Question: I'm collecting some data from my page, storing the data in an array for multiple uses on the page, and sending a copy of the array via AJAX, storing the data in the database on a PHP page.
One piece of data I'm storing in the array is the output of a TinyMCE WYSIWYG editor, so it contains HTML, but have just found this to be a problem - I'll explain:
After entering one line of text in my WYSIWYG editor and I trigger my AJAX event, this is the JSON string displayed in my console and everything worked okay, the database was sent and stored:
'''
{"id":"229","topic":"","title":"","description":"","content":"<p>fgfgfdg.</p>","keywords":""}
'''
If I write two lines of text, this is the JSON string and was successful:
'''
{"id":"229","topic":"","title":"","description":"","content":"<p>fgfgfdg.</p>
<p>fgfgfdg</p>","keywords":""}
'''
Now, if I write one line of text and press return and not type anything on the second line, I get the following which fails.
'''
{"id":"229","topic":"","title":"","description":"","content":"<p>fgfgfdgdfgdfgdfgdfg.</p>
<p>&nbsp;</p>","keywords":""}
'''
It seems '&nbsp;' broke my JSON output somehow. My PHP can't access the decoded array values, as there is no array. 'print_r(json_decode($json))' returns nothing. Can anybody help?
'''
<meta http-equiv="Content-Type" content="text/html; charset=UTF-8" />
<script>
var post_data = {};
post_data.id = post_id;
post_data.topic = topic;
post_data.title = title;
post_data.description = description;
post_data.content = tinyMCE.activeEditor.getContent();
post_data.keywords = keywords;
post_data = JSON.stringify(post_data);
save_post_request = $.ajax({
url: 'ajax/save-post.php',
type: 'POST',
data: "save_mode="+save_mode+"&post_data="+post_data,
dataType: 'text',
cache: false
});
</script>
'''
'''
header('Content-type: application/json; charset=UTF-8');
$post_data = isset($_POST['post_data']) ? $_POST['post_data'] : null;
$post_data_arr = json_decode($post_data, true);
$post_id = $post_data_arr['id'];
$topic = $post_data_arr['topic'];
// others
$content = $post_data_arr['content'];
if (!$post_data_arr['id']) {
// fails here
// id is not accessible when the JSON contains <p>&nbsp;</p> in the 'content' item
}
'''

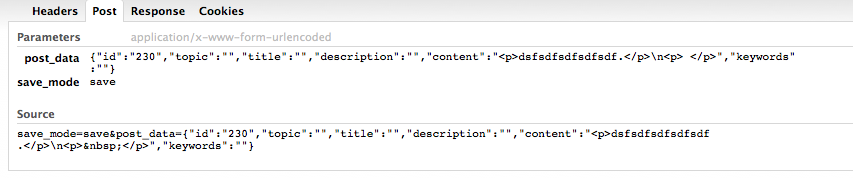
Answer: You are placing the JSON into some URL Encoded data, but you are not URL Encoding it.
The '&' character has special meaning in URL Encoded data (it separates key/value pairs), so this means you are breaking the data.
Use the 'encodeURIComponent' function to properly encode your data before adding it to the string:
'''
data: "save_mode="+encodeURIComponent(save_mode)+"&post_data="+encodeURIComponent(post_data),
'''
However, since you are using jQuery, you shouldn't be constructing your URL Encoded data by hand in the first place. jQuery can do it for you. Pass 'data' an object instead of a string:
'''
data: {
save_mode: save_mode,
post_data: post_data
},
'''